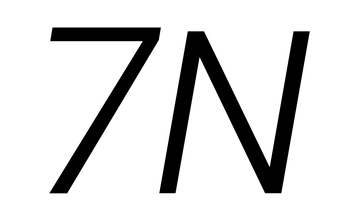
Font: Poppins-LightItalic